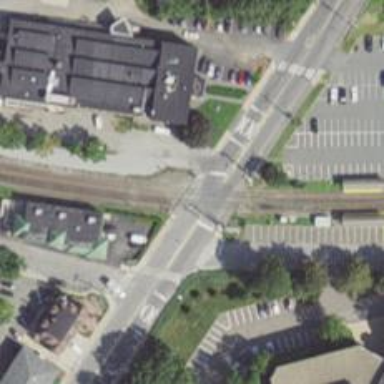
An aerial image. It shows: Railway crossing.